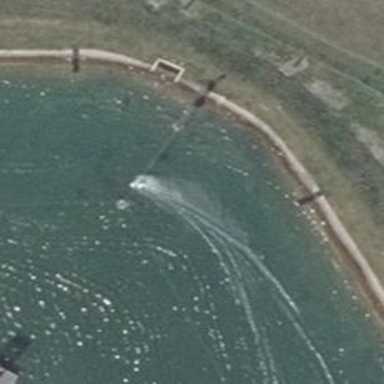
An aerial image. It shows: Water ski sport activity.